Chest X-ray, PA view. Patient: 52 years old, sex F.
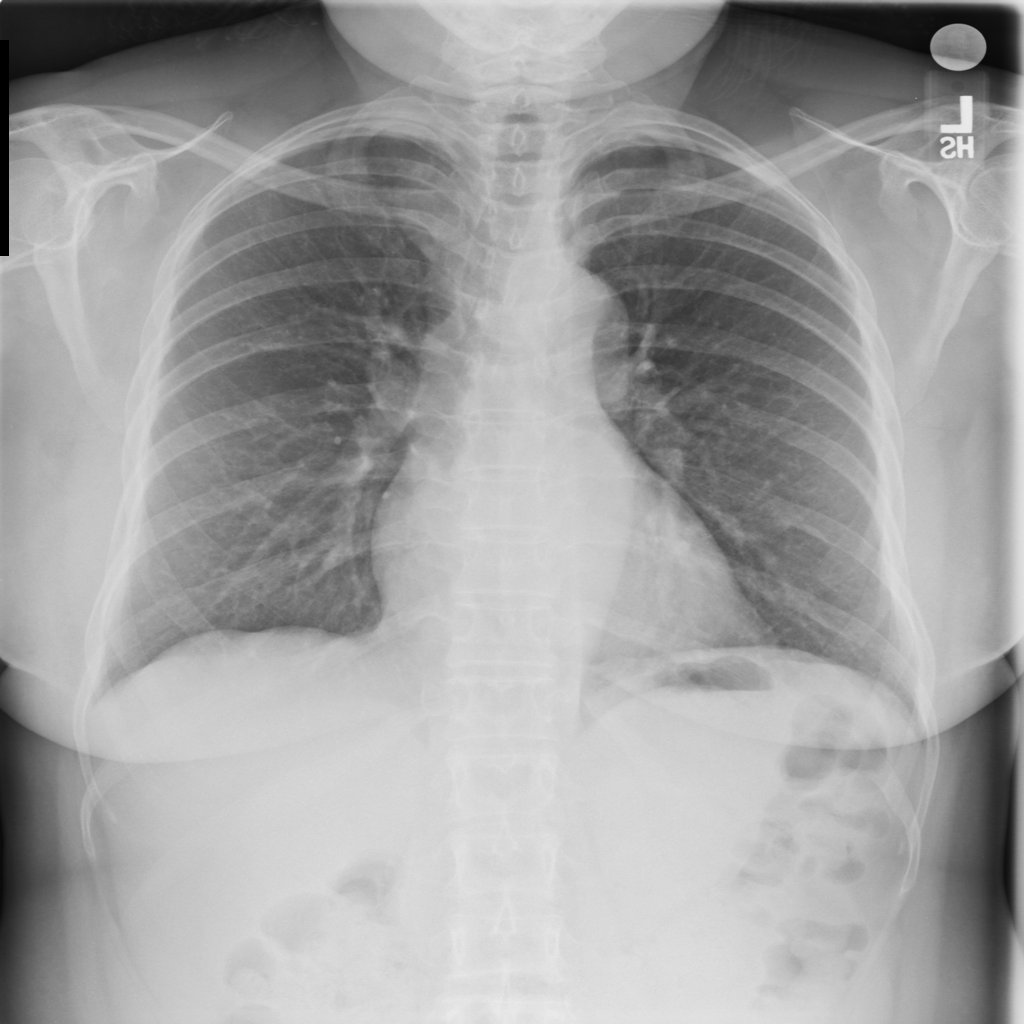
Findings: No Finding